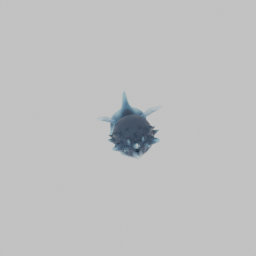
Label: animals